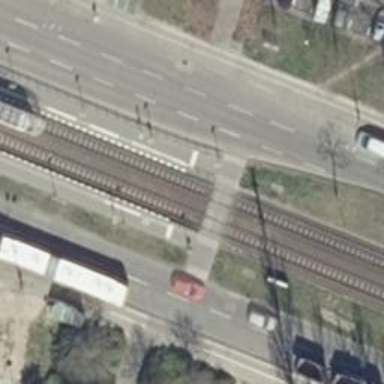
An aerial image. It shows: Uncontrolled tram crossing.